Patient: sex M, age 45
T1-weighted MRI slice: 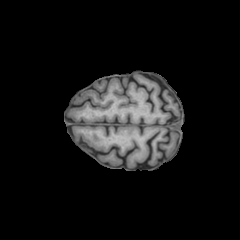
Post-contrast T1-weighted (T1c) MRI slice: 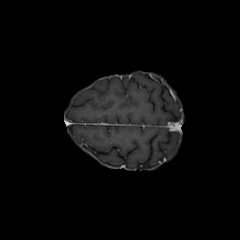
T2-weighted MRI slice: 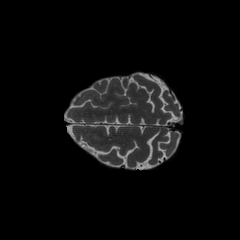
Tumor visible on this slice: no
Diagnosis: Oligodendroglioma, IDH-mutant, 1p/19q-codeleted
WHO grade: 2